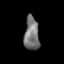
Tissue: lung
Cell type: Epithelial cells
Senescence score: 0.2121
Nuclear area (px): 487
Mean DAPI intensity: 117.922